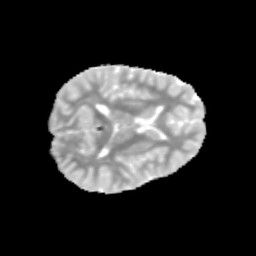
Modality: MD
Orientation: axial
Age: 11
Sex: male
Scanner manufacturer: siemens
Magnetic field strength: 3 T
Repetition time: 3.8 s
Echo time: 0.07 s